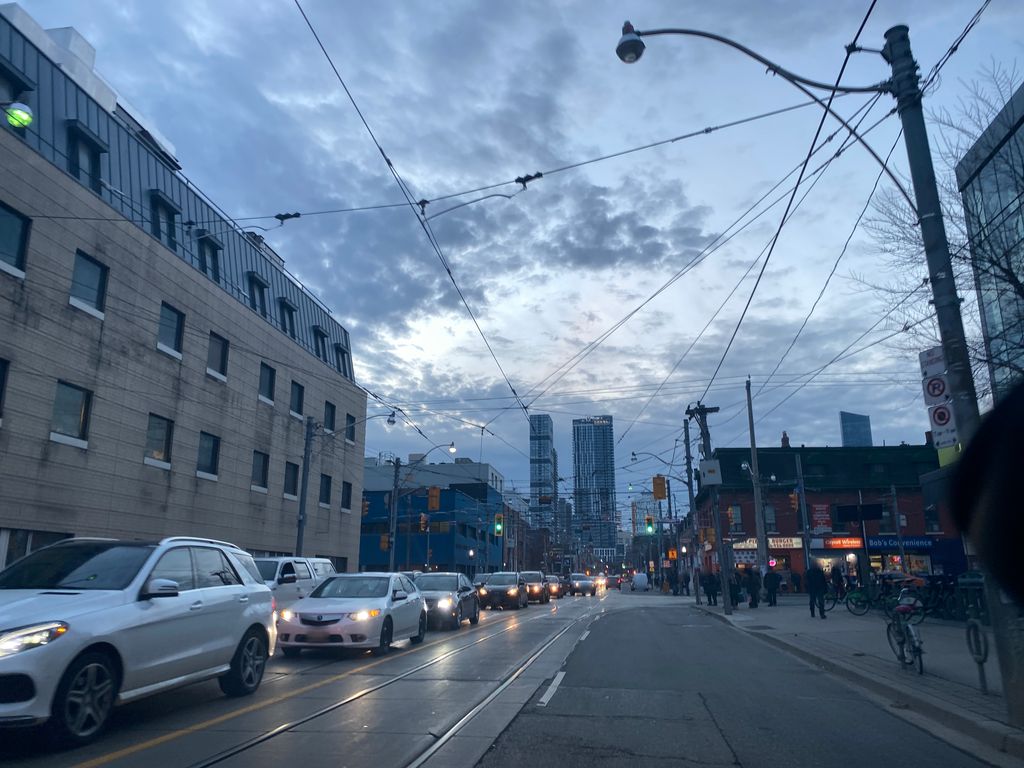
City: toronto